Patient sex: F
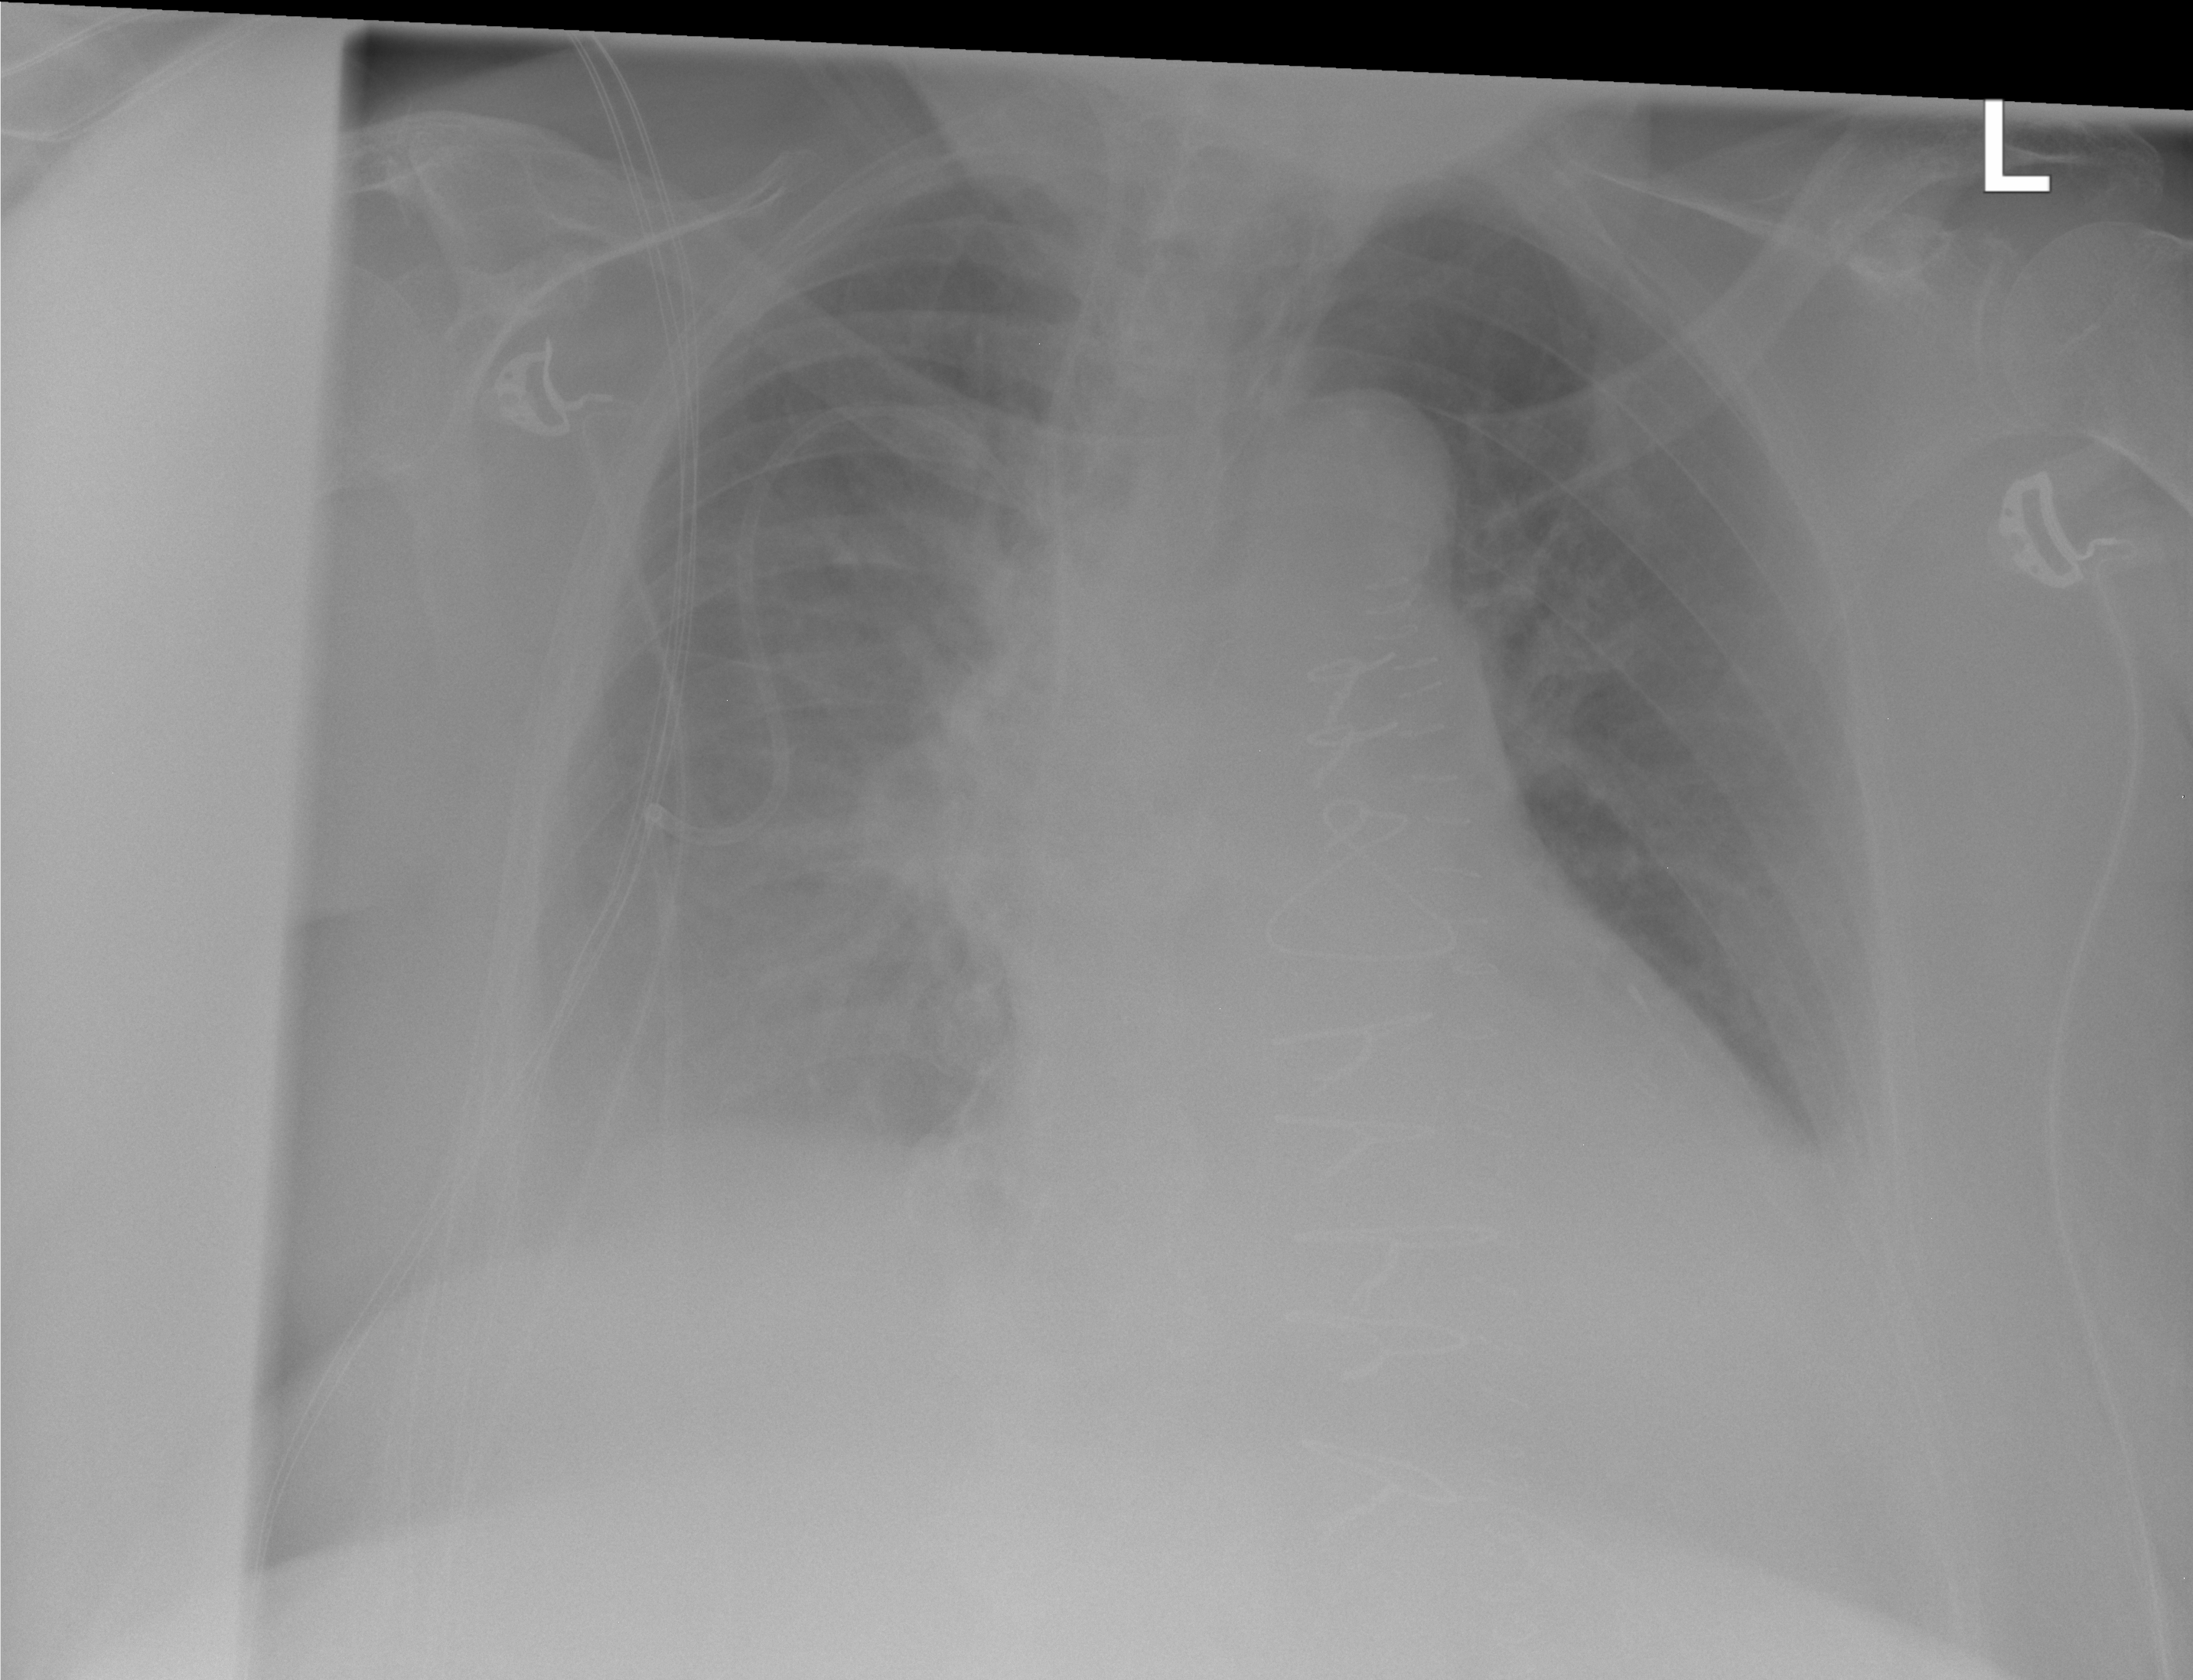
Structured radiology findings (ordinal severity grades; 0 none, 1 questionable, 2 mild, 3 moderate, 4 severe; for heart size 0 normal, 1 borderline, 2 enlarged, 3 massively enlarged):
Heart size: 0
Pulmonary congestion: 2
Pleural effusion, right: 2
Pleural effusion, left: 2
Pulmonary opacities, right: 0
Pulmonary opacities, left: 0
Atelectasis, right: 2
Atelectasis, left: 2